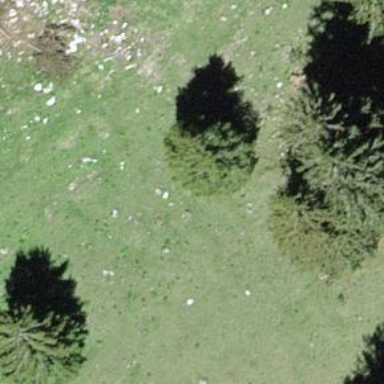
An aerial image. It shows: Needle-leaved tree in nature.